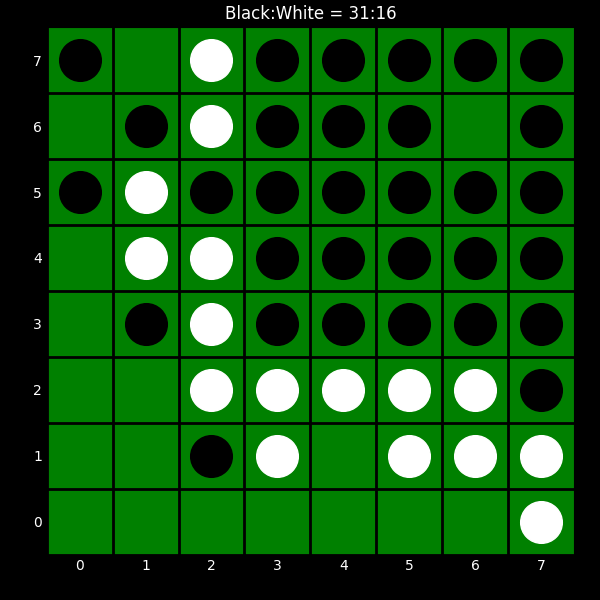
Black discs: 31
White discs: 16